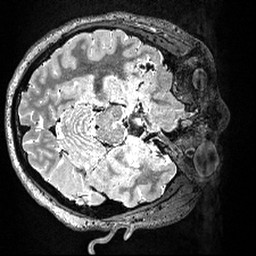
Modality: T2w
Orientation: axial
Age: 24
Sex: male